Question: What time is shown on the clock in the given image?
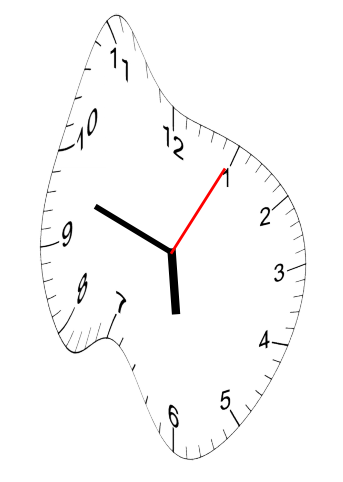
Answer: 05:48:05